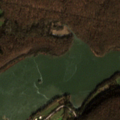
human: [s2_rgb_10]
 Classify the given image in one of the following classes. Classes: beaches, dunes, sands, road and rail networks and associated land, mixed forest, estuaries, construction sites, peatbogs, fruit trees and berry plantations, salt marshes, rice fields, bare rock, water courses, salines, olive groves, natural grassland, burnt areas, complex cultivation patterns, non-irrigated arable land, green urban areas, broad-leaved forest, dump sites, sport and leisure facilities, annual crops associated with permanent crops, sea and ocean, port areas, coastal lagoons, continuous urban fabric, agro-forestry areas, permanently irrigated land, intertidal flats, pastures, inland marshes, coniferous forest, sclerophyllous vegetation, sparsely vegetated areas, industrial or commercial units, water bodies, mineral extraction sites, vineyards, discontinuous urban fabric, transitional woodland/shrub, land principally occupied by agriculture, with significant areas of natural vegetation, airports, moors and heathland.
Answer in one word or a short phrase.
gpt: pastures, complex cultivation patterns, broad-leaved forest, inland marshes, water bodies